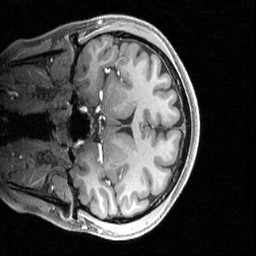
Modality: T1w
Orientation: coronal
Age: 21
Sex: female
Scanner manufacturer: siemens
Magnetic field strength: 3 T
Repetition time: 2.4 s
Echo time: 0.00224 s